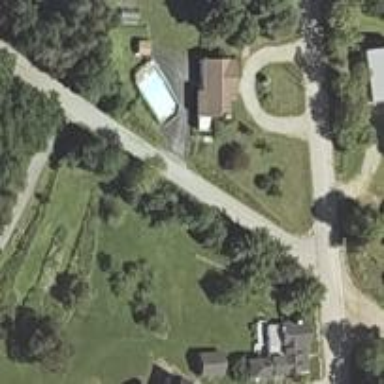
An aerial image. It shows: Residential road.